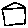
Label: house